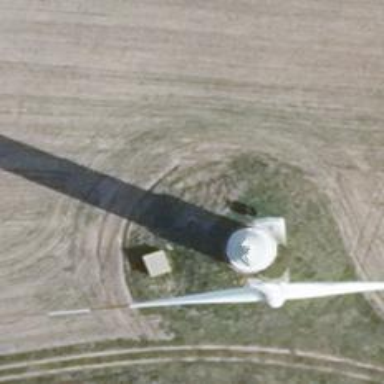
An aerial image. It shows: Wind generator with horizontal axis. The generator is wind turbine.